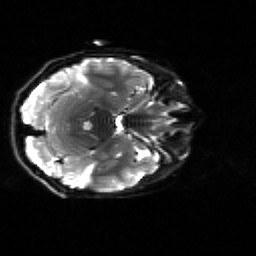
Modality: sbref
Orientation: axial
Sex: female
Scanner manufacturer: siemens
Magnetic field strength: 3 T
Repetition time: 5 s
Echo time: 0.071 s